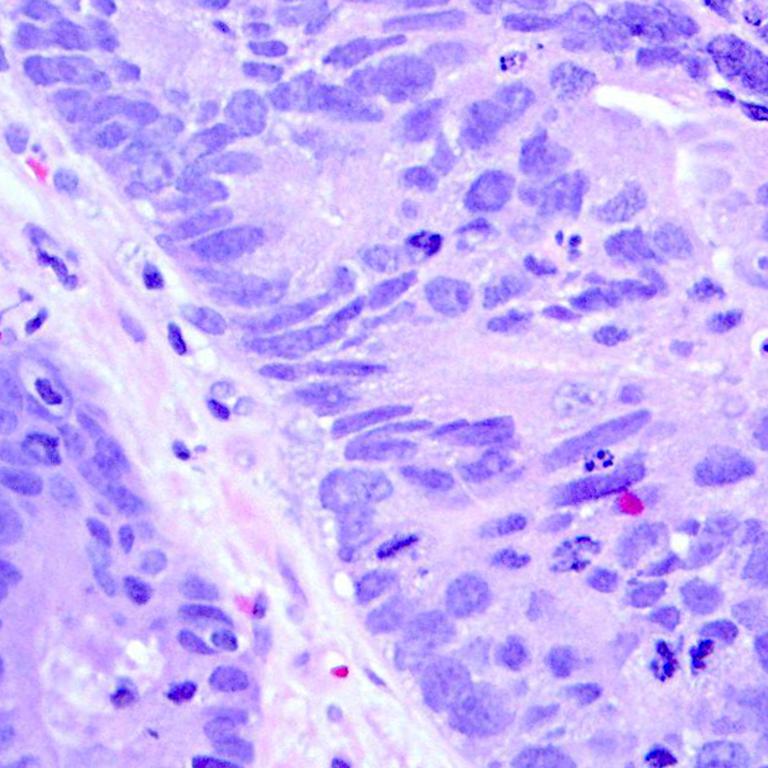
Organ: colon
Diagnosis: adenocarcinomas